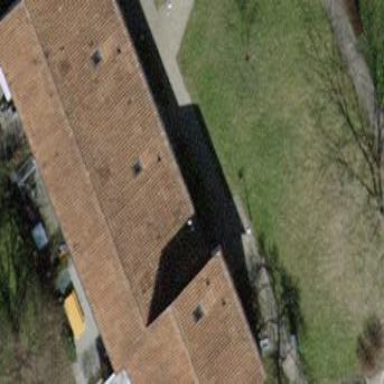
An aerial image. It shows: Terrace building.